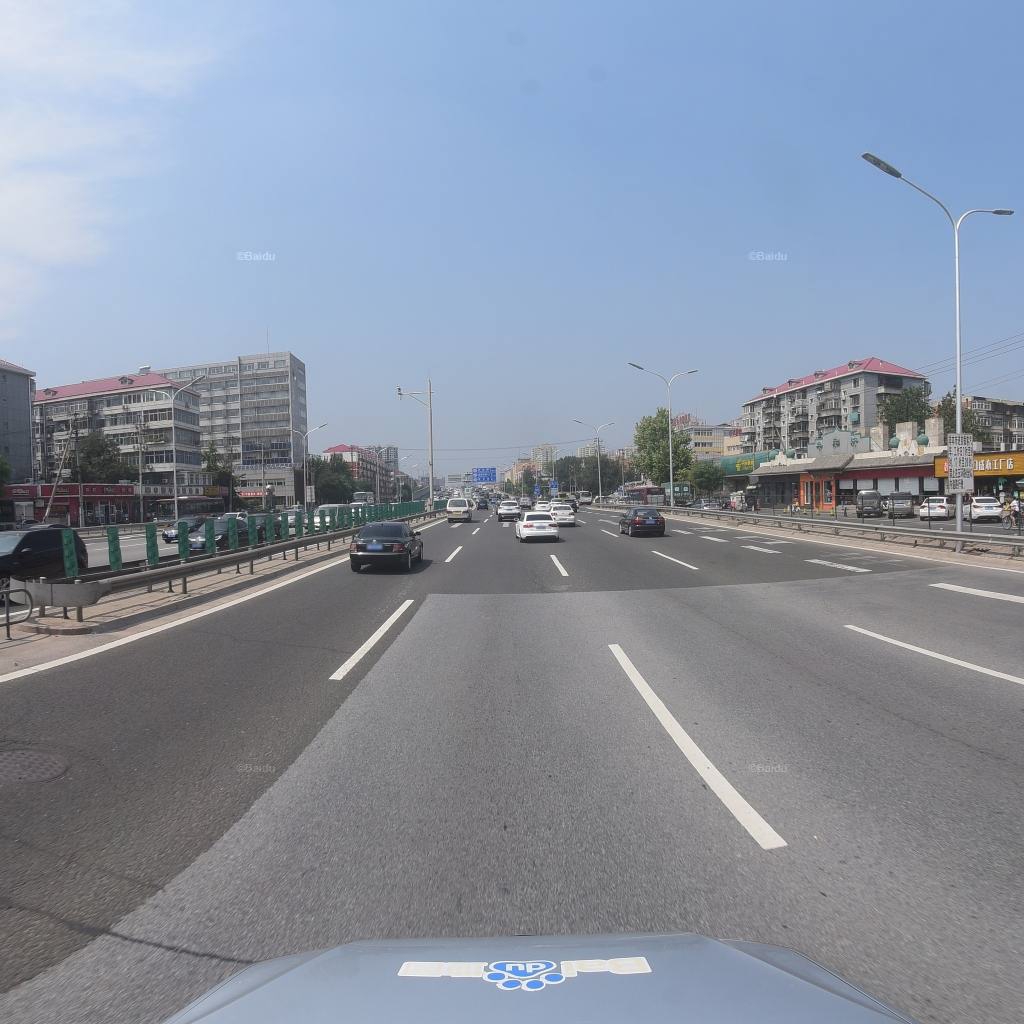
Region: Fengtai
Road damage annotations: transverse patch, transverse patch, transverse patch, manhole cover, longitudinal patch